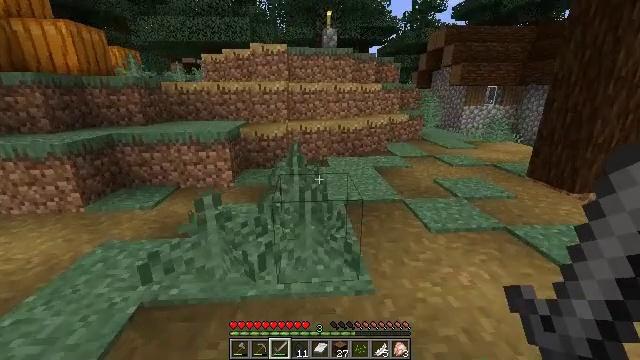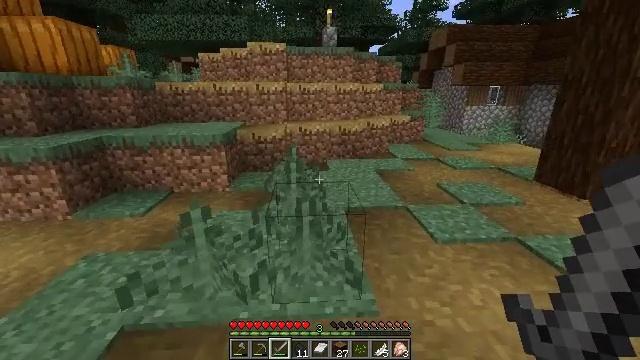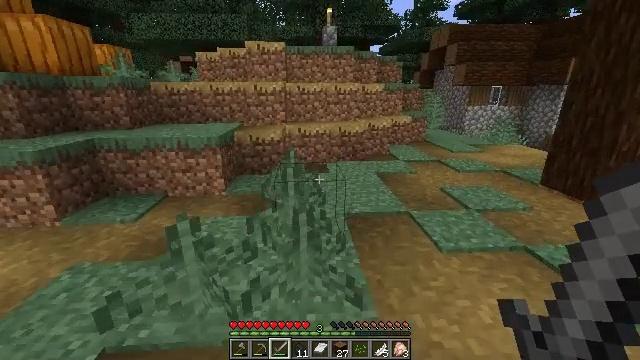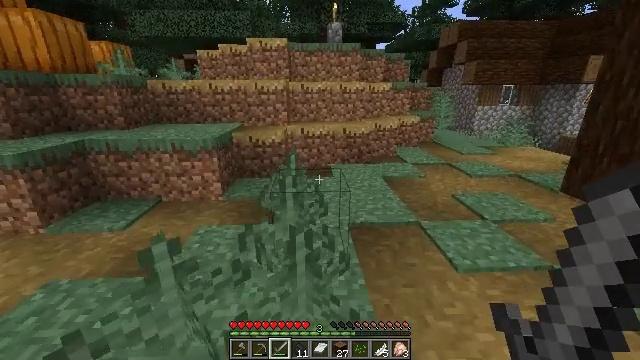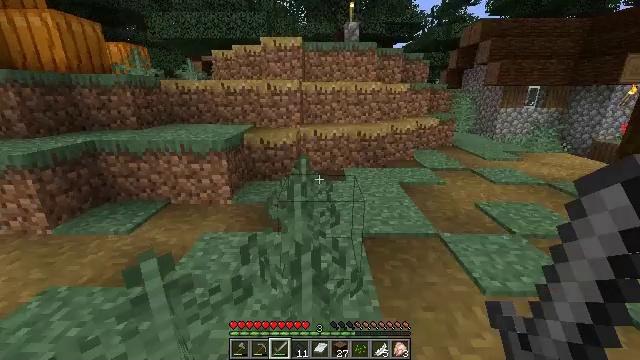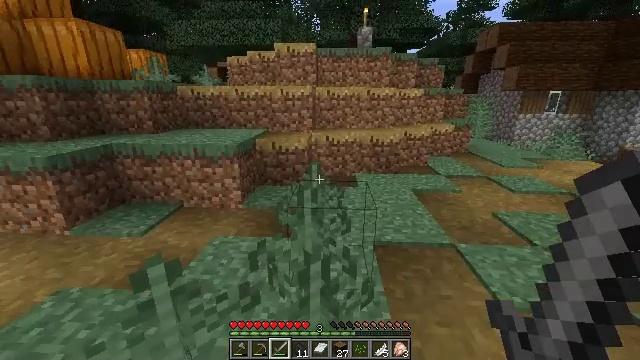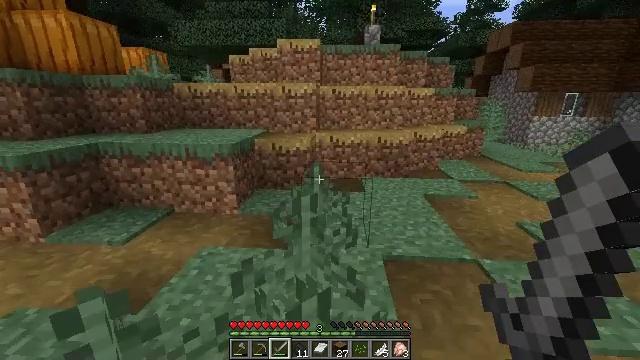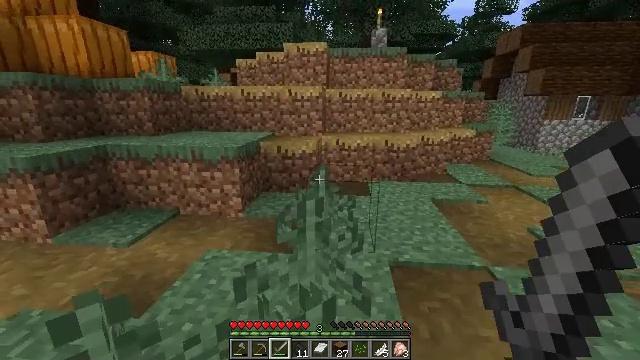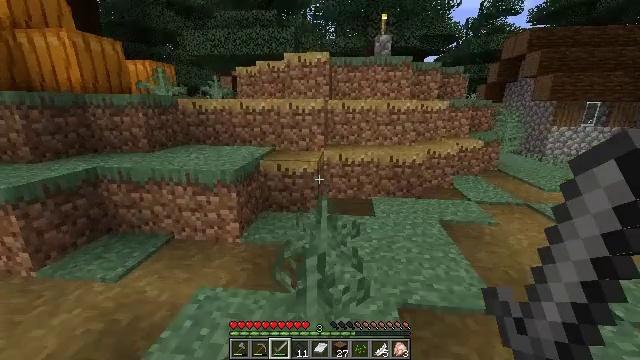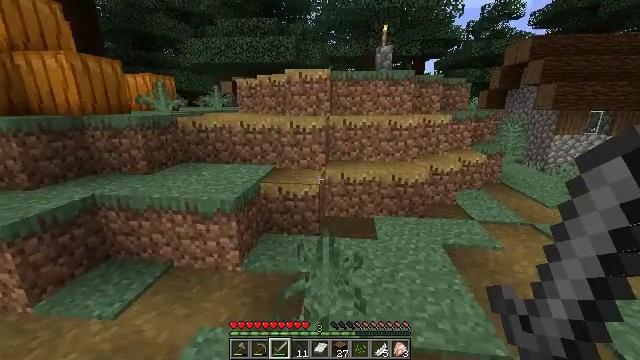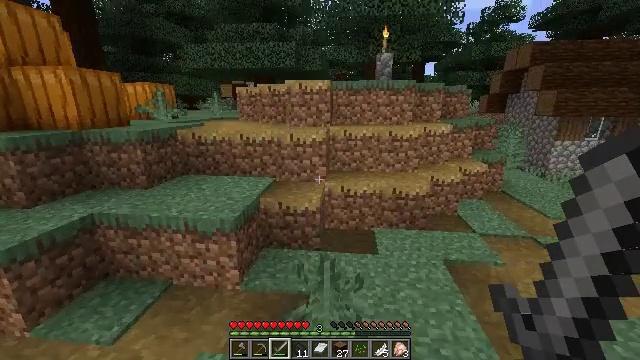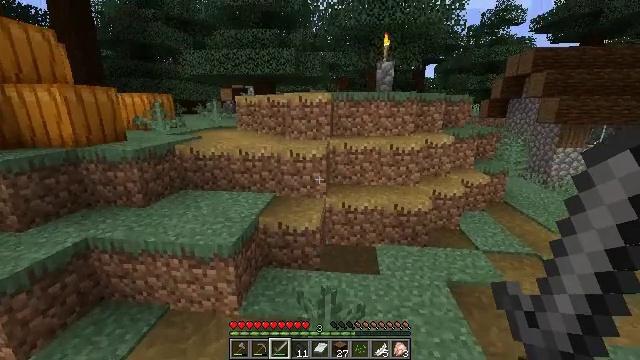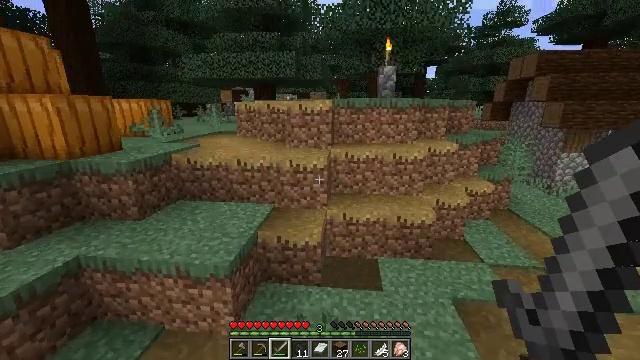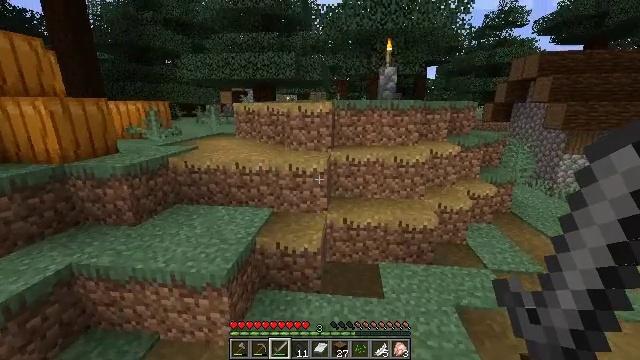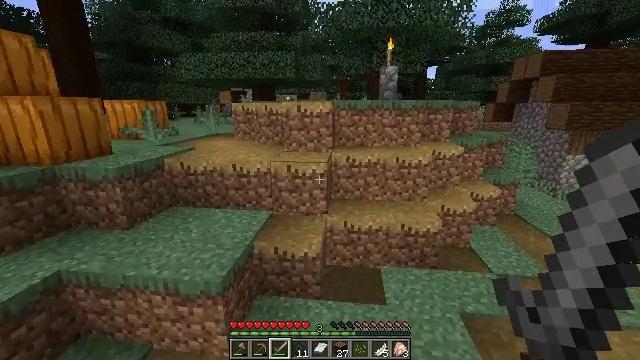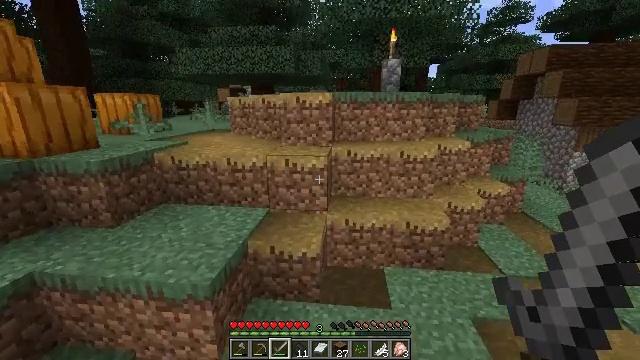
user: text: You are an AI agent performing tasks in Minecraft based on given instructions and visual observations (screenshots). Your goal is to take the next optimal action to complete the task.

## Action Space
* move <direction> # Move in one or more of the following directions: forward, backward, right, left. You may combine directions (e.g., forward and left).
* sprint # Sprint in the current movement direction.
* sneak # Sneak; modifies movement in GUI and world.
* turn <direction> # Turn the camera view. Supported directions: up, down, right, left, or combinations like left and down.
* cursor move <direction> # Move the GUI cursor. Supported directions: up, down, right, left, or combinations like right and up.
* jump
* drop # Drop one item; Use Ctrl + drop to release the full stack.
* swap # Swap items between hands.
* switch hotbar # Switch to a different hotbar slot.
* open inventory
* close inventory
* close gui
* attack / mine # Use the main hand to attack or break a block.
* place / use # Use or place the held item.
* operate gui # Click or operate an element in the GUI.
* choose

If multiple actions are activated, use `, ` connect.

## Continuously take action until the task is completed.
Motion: motion action
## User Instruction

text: Mine block fletching table.
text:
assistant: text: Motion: move forward
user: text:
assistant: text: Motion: move forward
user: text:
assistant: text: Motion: move forward, turn left
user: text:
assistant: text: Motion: move forward, turn left
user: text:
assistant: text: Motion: move forward, turn left and up
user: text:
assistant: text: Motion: move forward, turn left
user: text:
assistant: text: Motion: move forward, turn left
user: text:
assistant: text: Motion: move forward, jump
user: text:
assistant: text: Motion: move forward, jump
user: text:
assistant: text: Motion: move forward, jump
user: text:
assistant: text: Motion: move forward, jump
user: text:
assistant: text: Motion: move forward
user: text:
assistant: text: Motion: move forward
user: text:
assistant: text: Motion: move forward
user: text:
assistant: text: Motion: move forward
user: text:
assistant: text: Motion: move forward, turn right
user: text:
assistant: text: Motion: move forward
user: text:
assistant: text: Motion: move forward
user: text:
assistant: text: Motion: move forward, turn right
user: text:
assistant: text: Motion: move forward, turn right and up
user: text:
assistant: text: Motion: move forward, turn right and down
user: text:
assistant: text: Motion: move forward, turn right and down
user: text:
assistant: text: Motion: move forward
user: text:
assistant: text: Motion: move forward
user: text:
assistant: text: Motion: move forward
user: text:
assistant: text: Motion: move forward
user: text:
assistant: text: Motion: move forward
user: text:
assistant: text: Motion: move forward
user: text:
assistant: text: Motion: move forward, turn right
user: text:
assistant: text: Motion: move forward, turn right